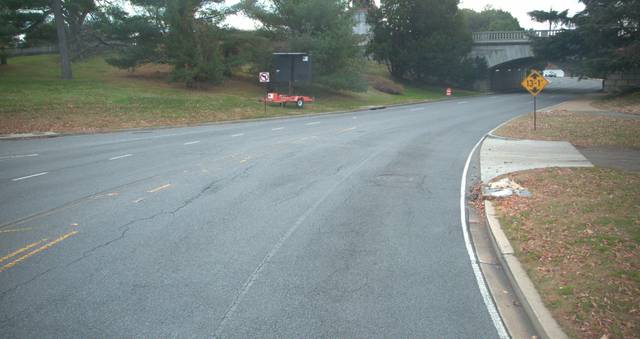
Region: United States
Coordinates: 38.891, -77.052